Field crop: tomato
Growth stage: 1
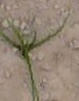
Species: cyperus